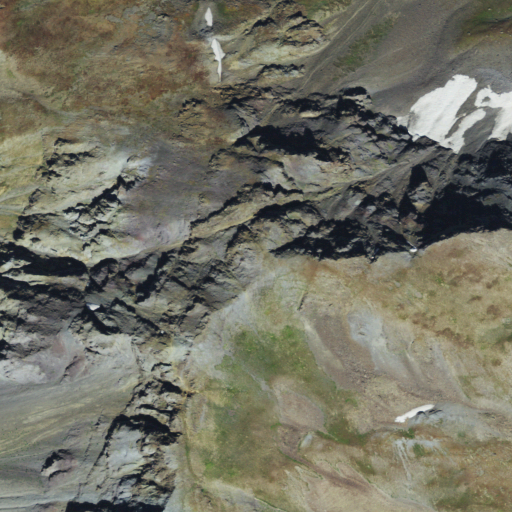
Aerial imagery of mountain in Colorado named Emery Peak containing barren land, grassland, evergreen forest, and deciduous forest